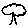
Label: tree